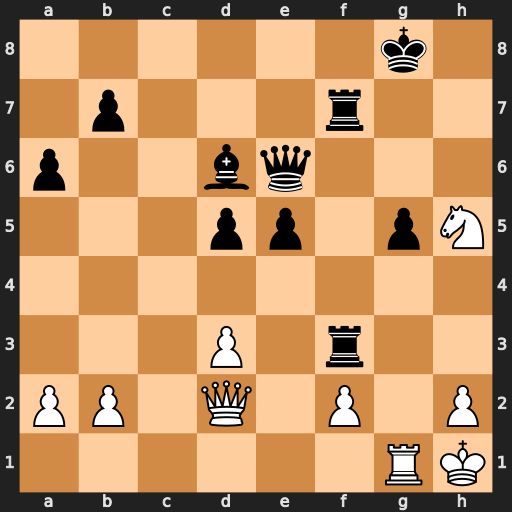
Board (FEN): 6k1/1p3r2/p2bq3/3pp1pN/8/3P1r2/PP1Q1P1P/6RK
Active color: w
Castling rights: -
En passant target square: -
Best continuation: Qxg5+ Kf8 Qd8+ Qe8 Qxd6+ Qe7 Qb8+